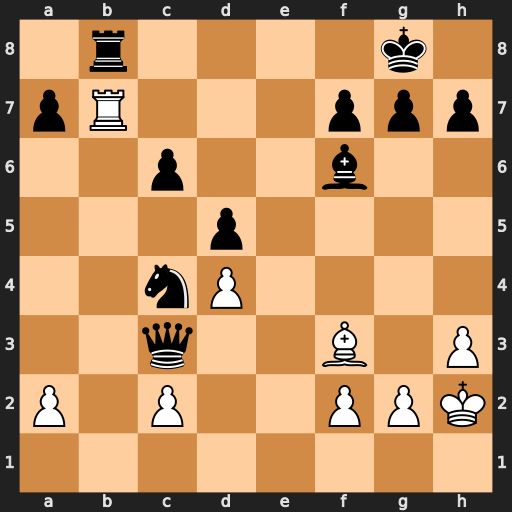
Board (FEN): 1r4k1/pR3ppp/2p2b2/3p4/2nP4/2q2B1P/P1P2PPK/8
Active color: w
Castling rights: -
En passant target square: -
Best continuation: Rxb8+ Bd8 Rxd8#